Question: On GitHub Flavored Markdown you can write something like:
'''
- [ ] Subtask 1
- [ ] Subtask 2
- [x] Subtask 3
'''
This will render as a list of three checkboxes, the last one checked. That also gives a nice bonus to Issues listing as it includes a progress bar for the given issue:

Is this present in the GitHub API? If not, how could we achieve that? Only by manually parsing the Issue body? Finally, is there a specific place for requesting API features?
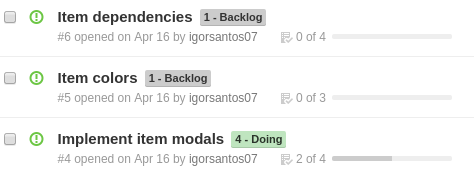
Answer: > Is this present in the GitHub API?
No. The GitHub API does not currently expose task completion progress.
> If not, how could we achieve that? Only by manually parsing the Issue body?
That is probably your best bet at the moment.
> Finally, is there a specific place for requesting API features?
Indeed! Get in touch at <URL>.